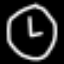
Label: clock